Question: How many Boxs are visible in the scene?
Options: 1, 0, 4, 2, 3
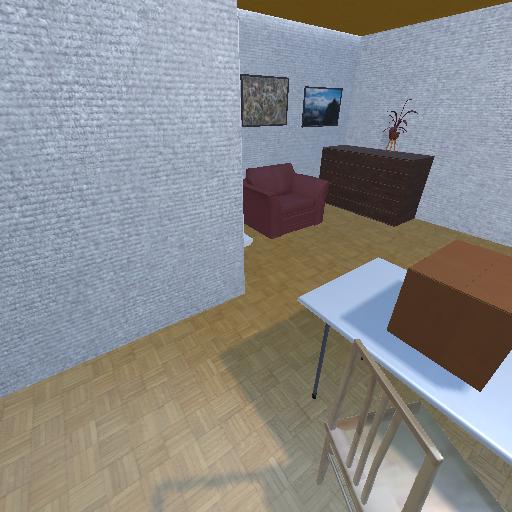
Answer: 1